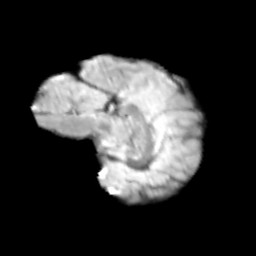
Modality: T2w
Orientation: sagittal
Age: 11
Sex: male
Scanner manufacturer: siemens
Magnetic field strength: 3 T
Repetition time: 3.8 s
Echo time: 0.07 s